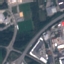
Land use / land cover: Highway